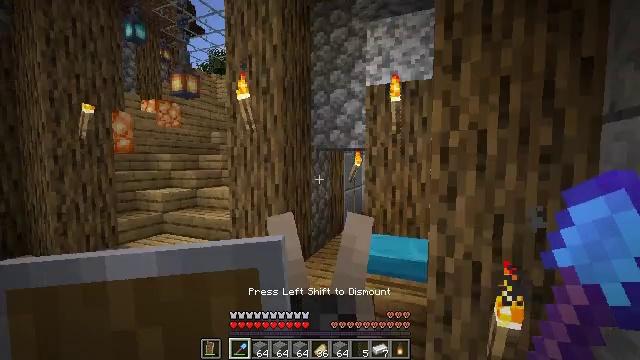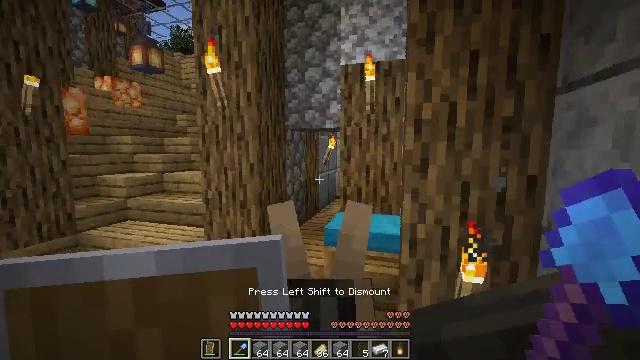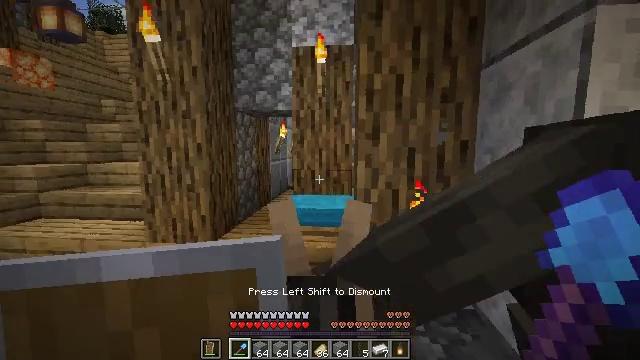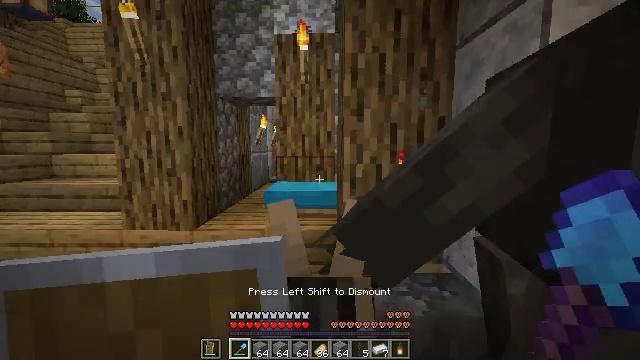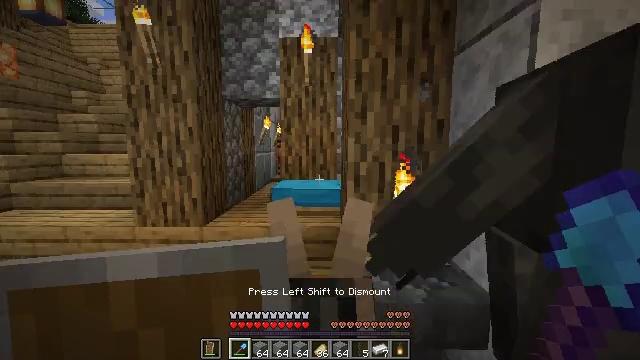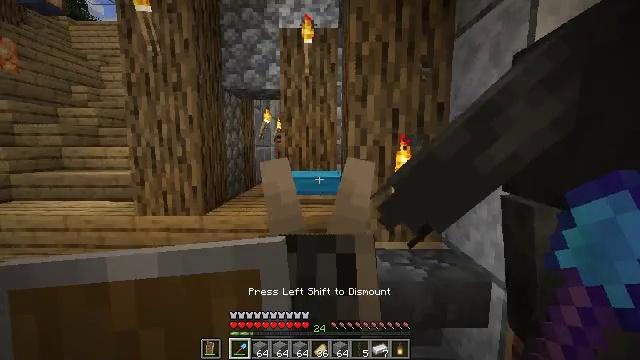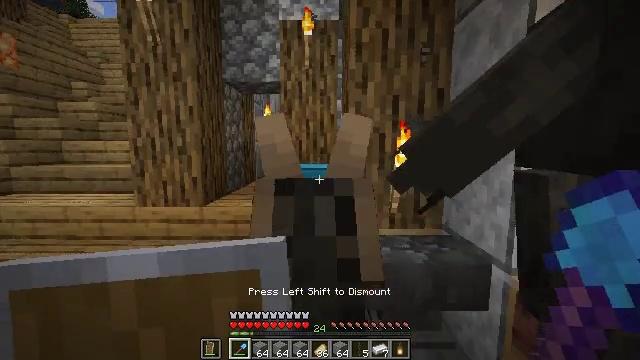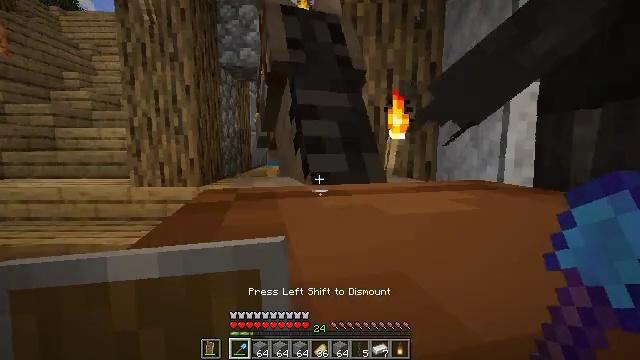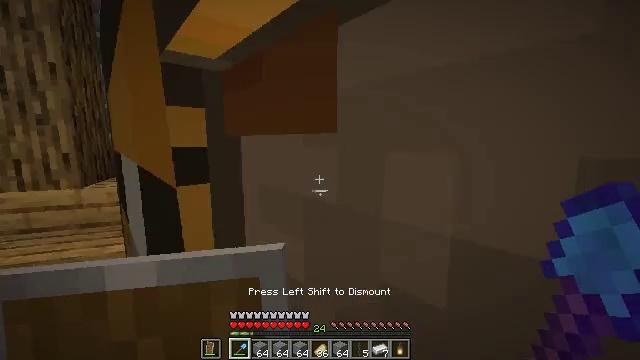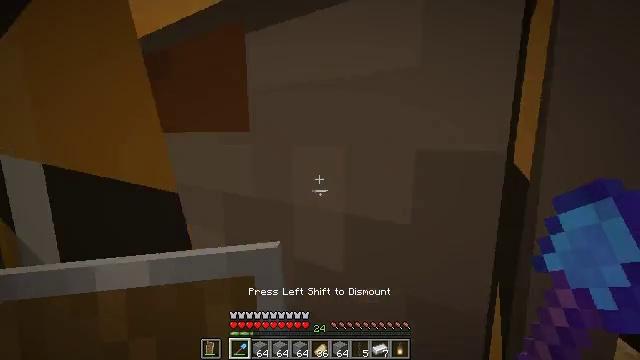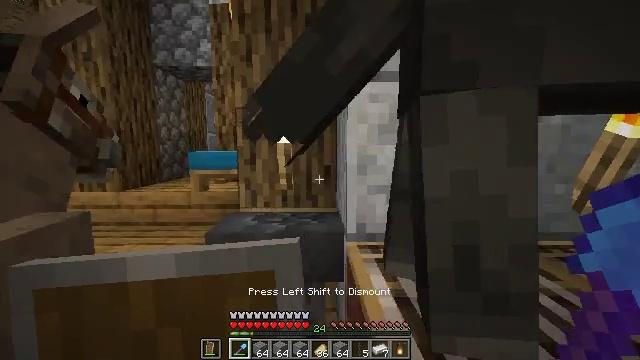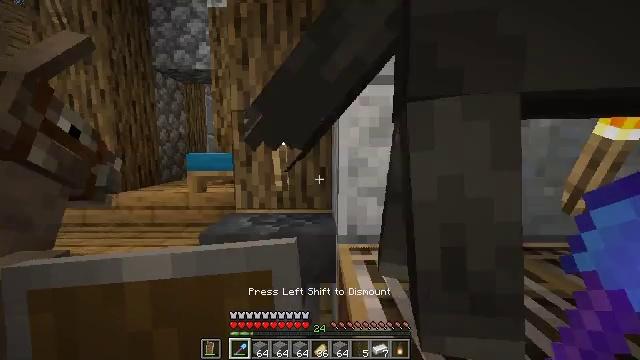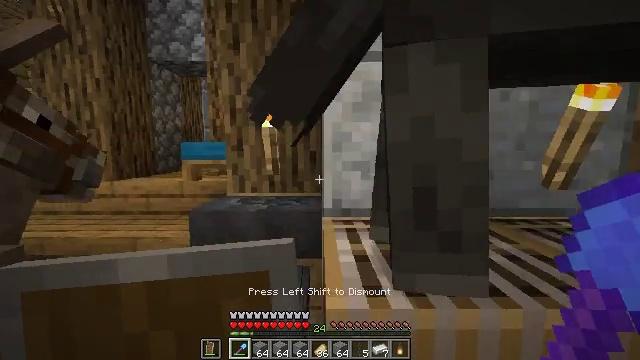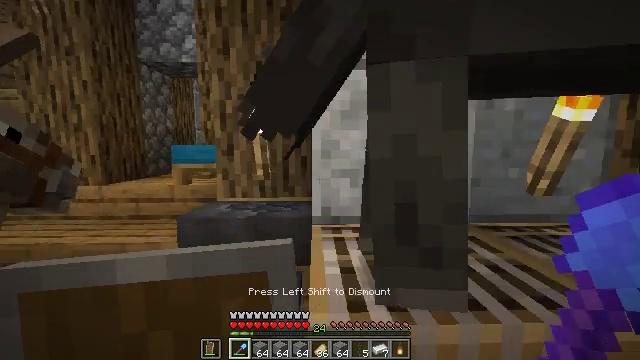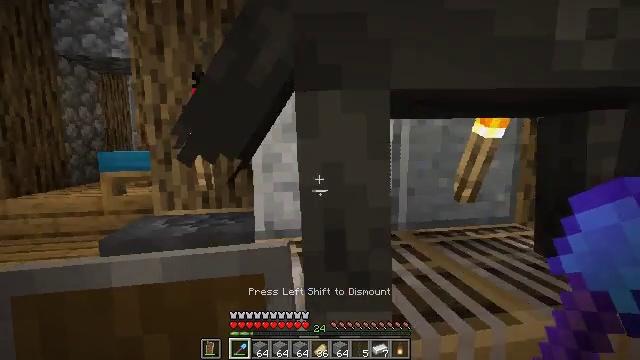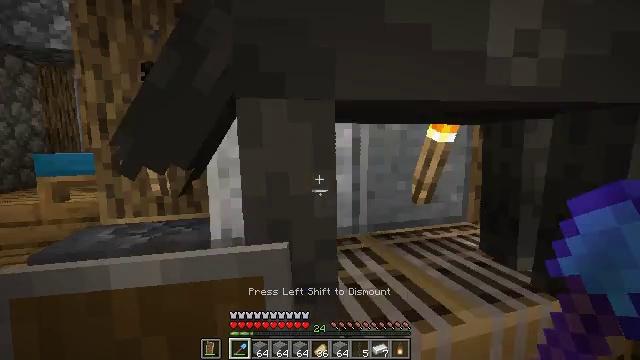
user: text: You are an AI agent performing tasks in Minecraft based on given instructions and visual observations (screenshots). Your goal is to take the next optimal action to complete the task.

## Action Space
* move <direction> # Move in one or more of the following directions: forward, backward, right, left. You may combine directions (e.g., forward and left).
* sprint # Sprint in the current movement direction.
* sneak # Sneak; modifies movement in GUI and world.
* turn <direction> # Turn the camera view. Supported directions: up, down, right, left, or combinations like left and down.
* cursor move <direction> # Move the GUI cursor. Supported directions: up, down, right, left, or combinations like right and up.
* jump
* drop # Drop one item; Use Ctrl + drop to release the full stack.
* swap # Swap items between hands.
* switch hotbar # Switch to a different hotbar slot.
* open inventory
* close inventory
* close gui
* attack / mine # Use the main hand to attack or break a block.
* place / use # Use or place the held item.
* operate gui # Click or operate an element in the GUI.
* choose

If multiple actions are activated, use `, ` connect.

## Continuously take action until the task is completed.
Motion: motion action
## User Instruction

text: Use the crafting table to craft a polished diorite slab.
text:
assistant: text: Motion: move back, turn right and down
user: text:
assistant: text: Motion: move back, turn right
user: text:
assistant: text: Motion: move back
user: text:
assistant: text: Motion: move back, sneak
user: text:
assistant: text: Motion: move back, sneak
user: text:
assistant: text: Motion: move back
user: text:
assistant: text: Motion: move back and move right, turn right
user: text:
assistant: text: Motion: move back and move right, turn right and down
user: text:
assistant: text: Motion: move back and move right, turn right
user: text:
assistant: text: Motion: move right
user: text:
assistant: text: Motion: move right
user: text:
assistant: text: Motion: move forward and move right
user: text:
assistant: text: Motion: move forward and move right, turn right
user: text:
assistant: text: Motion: move forward and move right, turn right
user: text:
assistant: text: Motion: move forward and move right, turn right
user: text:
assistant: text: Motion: move forward and move right
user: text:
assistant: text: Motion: move forward and move right, turn right and down
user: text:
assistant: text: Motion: move forward and move right, turn right and down
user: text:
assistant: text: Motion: move right, turn right and down
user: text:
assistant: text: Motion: move right
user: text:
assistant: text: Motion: move forward and move right
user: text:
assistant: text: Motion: move forward and move right, turn left and up
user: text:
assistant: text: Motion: move forward and move right, turn left
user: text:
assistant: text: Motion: move forward and move right, turn left
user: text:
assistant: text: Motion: move forward and move right, turn left
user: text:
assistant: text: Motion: use / place
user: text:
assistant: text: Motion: use / place
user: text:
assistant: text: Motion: use / place
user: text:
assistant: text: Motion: no_op
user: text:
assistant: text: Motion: turn right